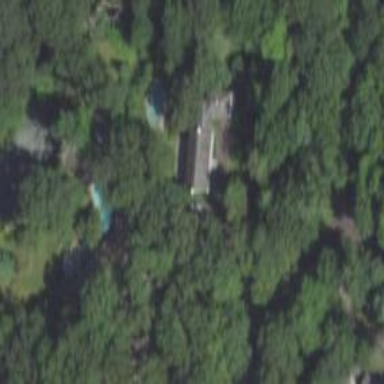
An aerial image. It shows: Driveway.